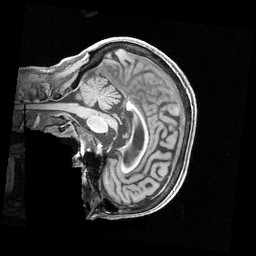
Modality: T1w
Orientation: sagittal
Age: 80
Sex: female
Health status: healthy
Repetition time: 2.4 s
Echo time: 0.00222 s